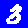
Digit: 3